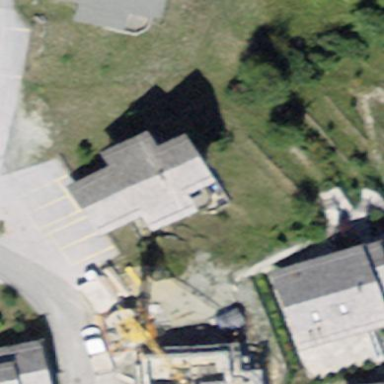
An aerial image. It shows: Building with tiled roof.